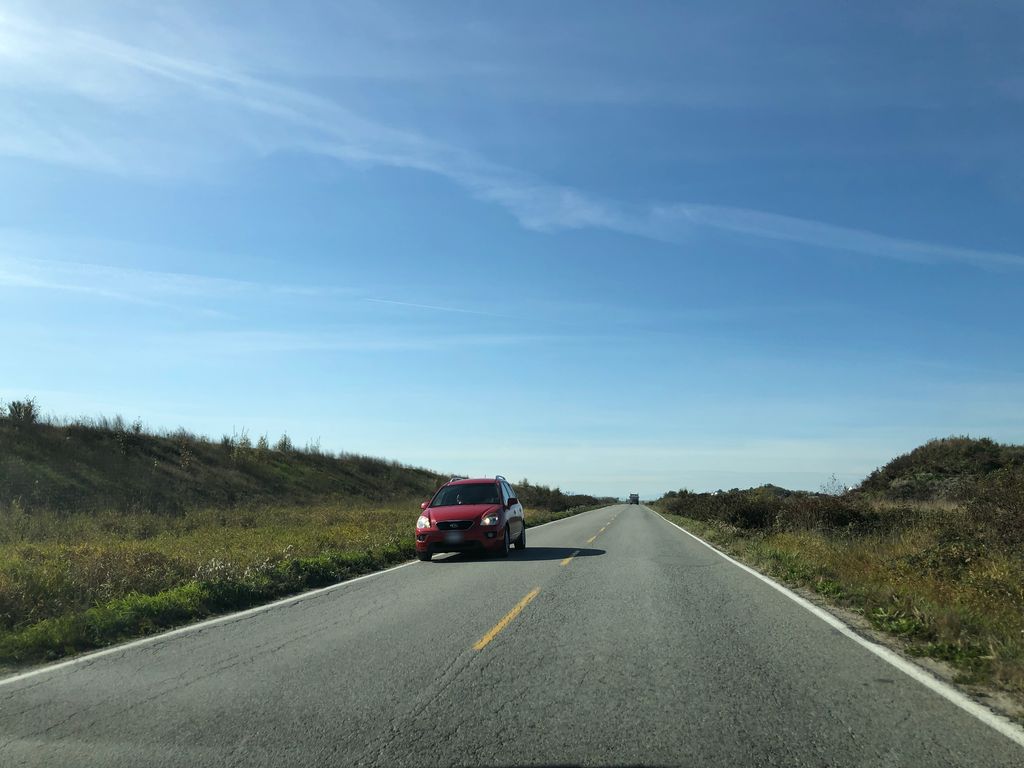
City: vancouver